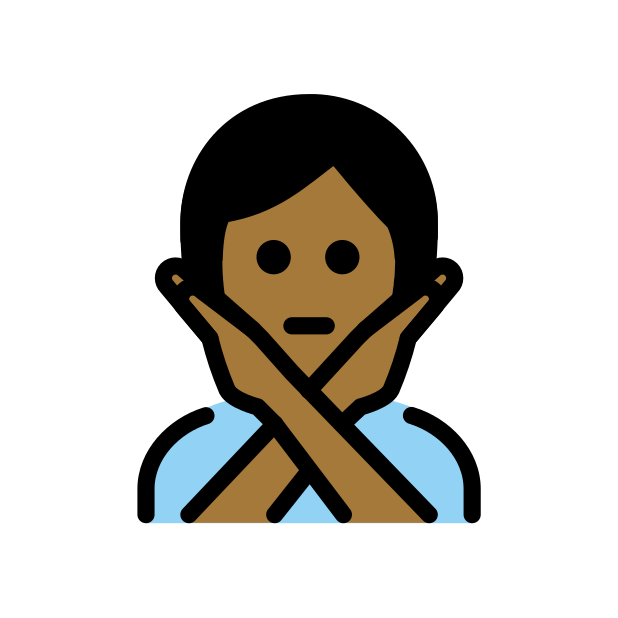
person gesturing NO: medium-dark skin tone